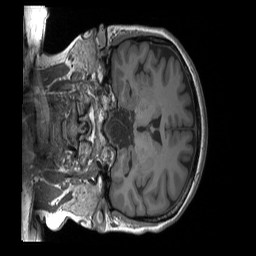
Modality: T1w
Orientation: coronal
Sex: female
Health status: ill
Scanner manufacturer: siemens
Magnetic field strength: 3 T
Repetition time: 1.66 s
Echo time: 0.00254 s